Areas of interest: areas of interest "Water Sports Center"
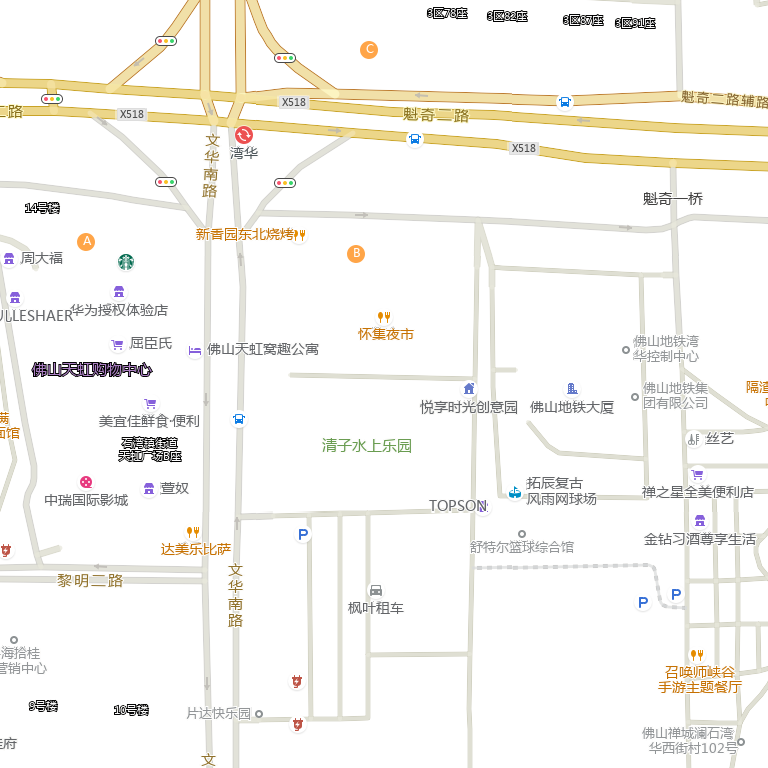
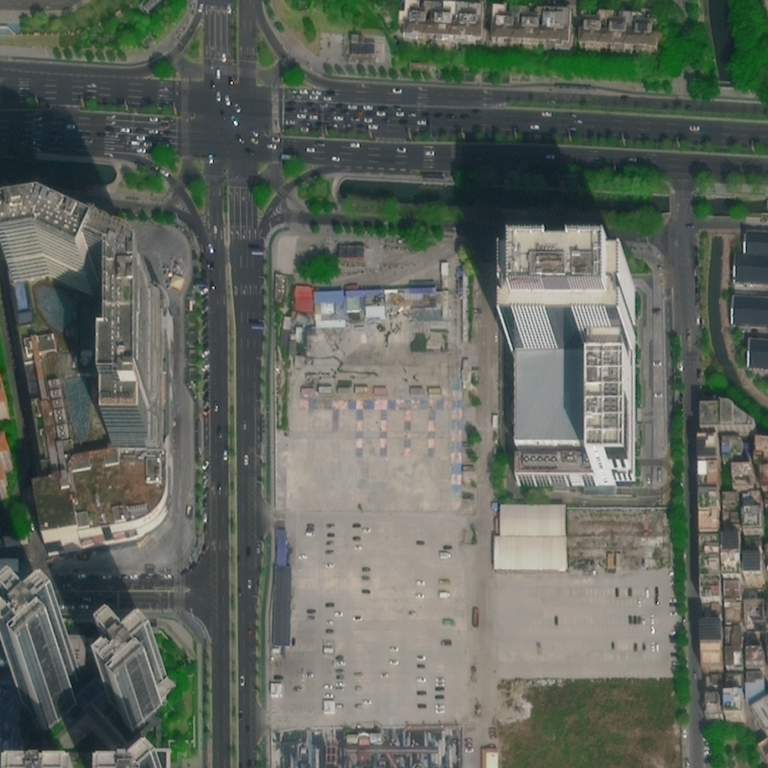